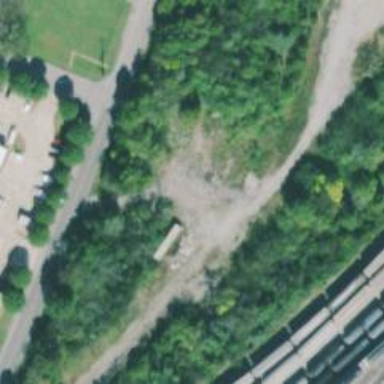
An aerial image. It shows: Disused railway.